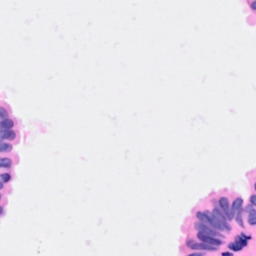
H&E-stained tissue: Breast